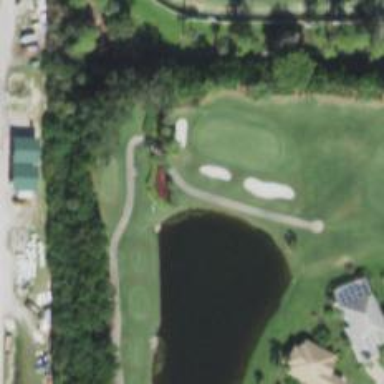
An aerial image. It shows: Path used for both walking and golf.